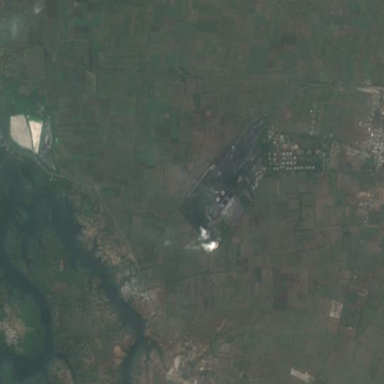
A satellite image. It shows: Industrial area with coal power plant.